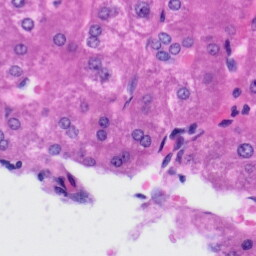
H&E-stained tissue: Liver